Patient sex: M
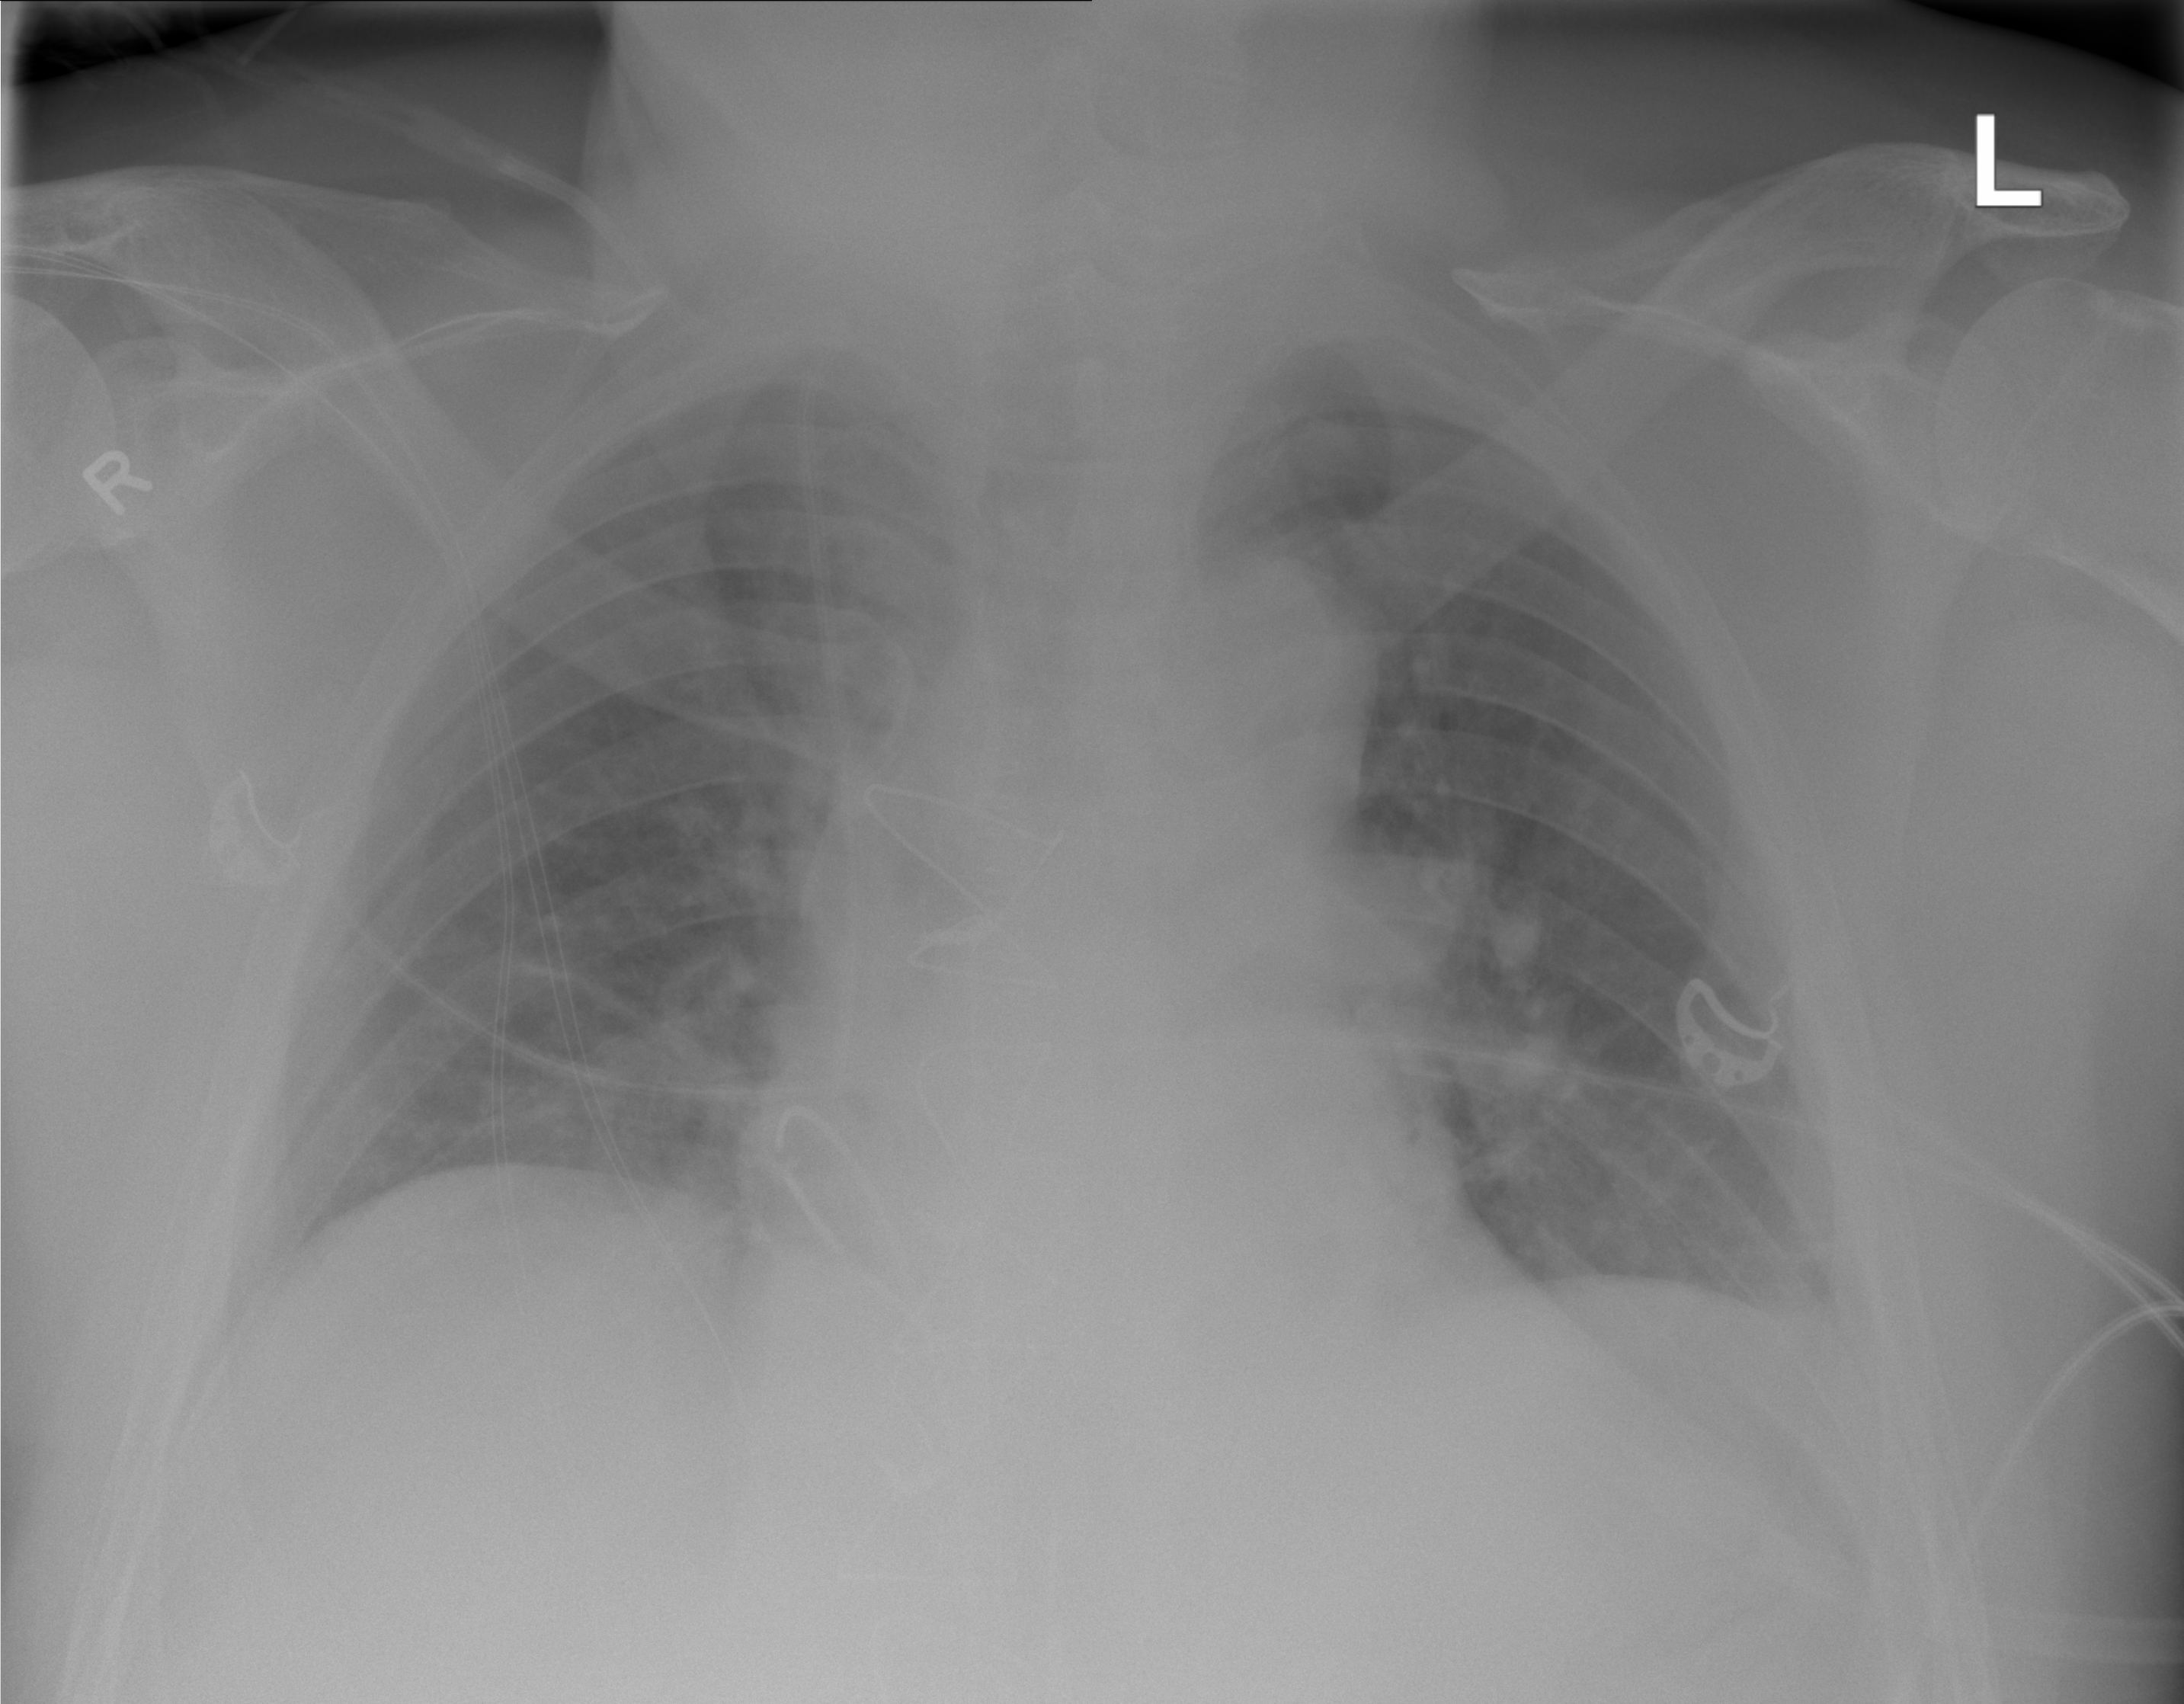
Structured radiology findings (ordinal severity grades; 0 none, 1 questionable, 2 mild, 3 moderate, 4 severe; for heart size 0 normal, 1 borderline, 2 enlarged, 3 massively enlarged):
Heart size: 0
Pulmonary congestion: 0
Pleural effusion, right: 0
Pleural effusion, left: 2
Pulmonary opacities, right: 0
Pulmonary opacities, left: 0
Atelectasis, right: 0
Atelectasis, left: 2